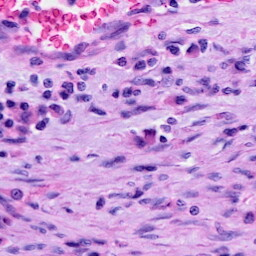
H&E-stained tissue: Cervix